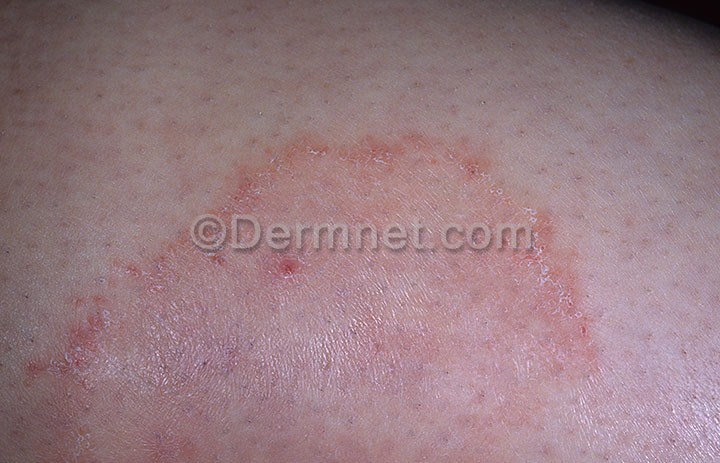
Disease: Tinea Ringworm Candidiasis and other Fungal Infections